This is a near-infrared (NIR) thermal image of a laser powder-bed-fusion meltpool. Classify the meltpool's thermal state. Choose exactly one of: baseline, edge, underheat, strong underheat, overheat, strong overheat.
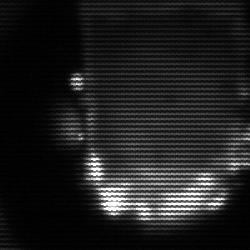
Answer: baseline